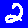
Digit: 2